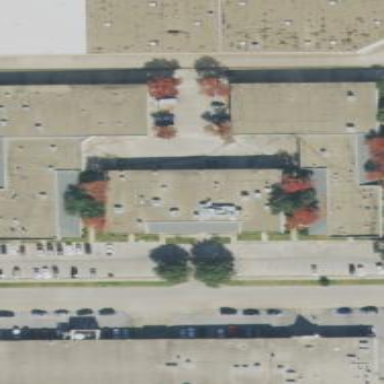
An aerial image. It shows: Commercial building.